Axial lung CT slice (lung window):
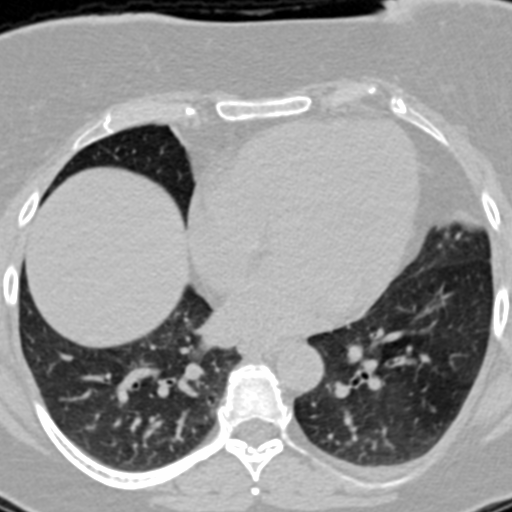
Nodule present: no